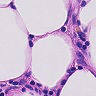
Metastatic tissue present: no